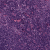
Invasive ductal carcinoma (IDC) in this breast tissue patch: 0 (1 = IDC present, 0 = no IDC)